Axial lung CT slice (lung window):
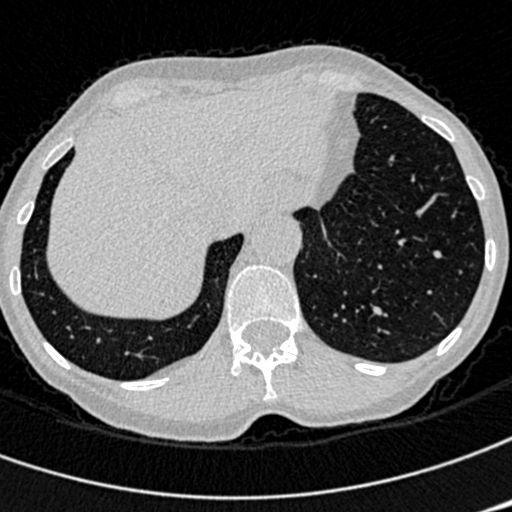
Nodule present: no